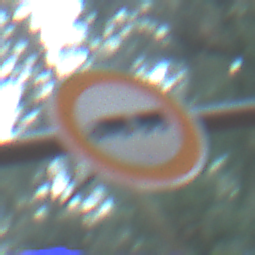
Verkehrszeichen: VerbotLastkraftwagenMitAnhaenger
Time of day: SunriseSunset
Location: Outdoor (Nature)
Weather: NotSpecified
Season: Autumn
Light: Natural